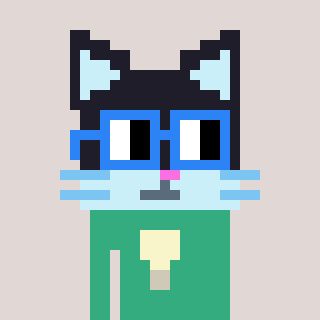
a pixel art character with square blue glasses, a cat-shaped head and a teal-colored body on a warm background